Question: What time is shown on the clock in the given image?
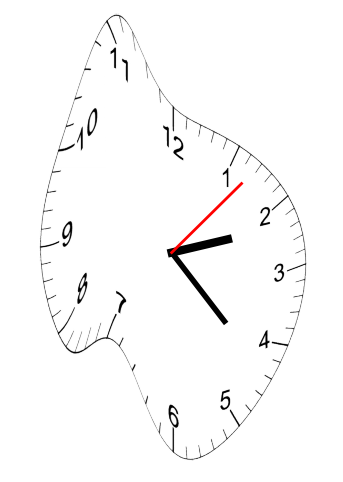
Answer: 02:22:07